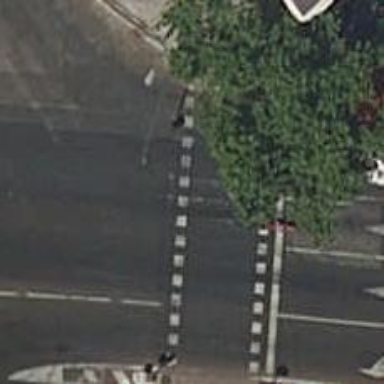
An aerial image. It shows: Road crossing with traffic signals.